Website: walmart
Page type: account-selection
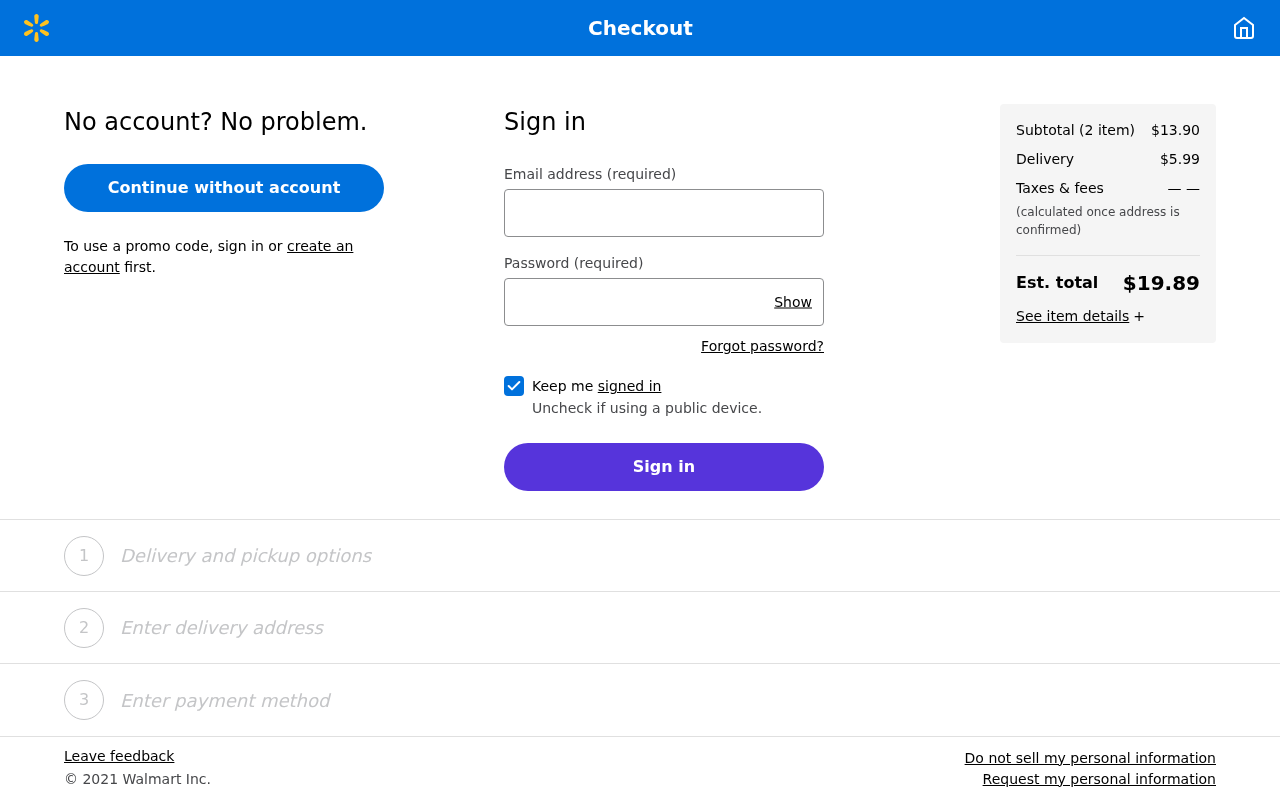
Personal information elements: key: PII_EMAIL
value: michelle_freeman@gmail.com
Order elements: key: ORDER_NUM_ITEMS
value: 2
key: ORDER_SUBTOTAL
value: $13.90
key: ORDER_SHIPPING_COST
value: $5.99
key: ORDER_TOTAL
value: $19.89